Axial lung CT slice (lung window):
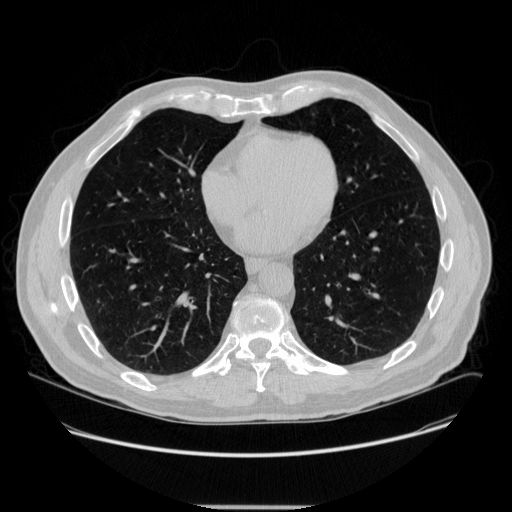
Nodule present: no